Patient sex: F
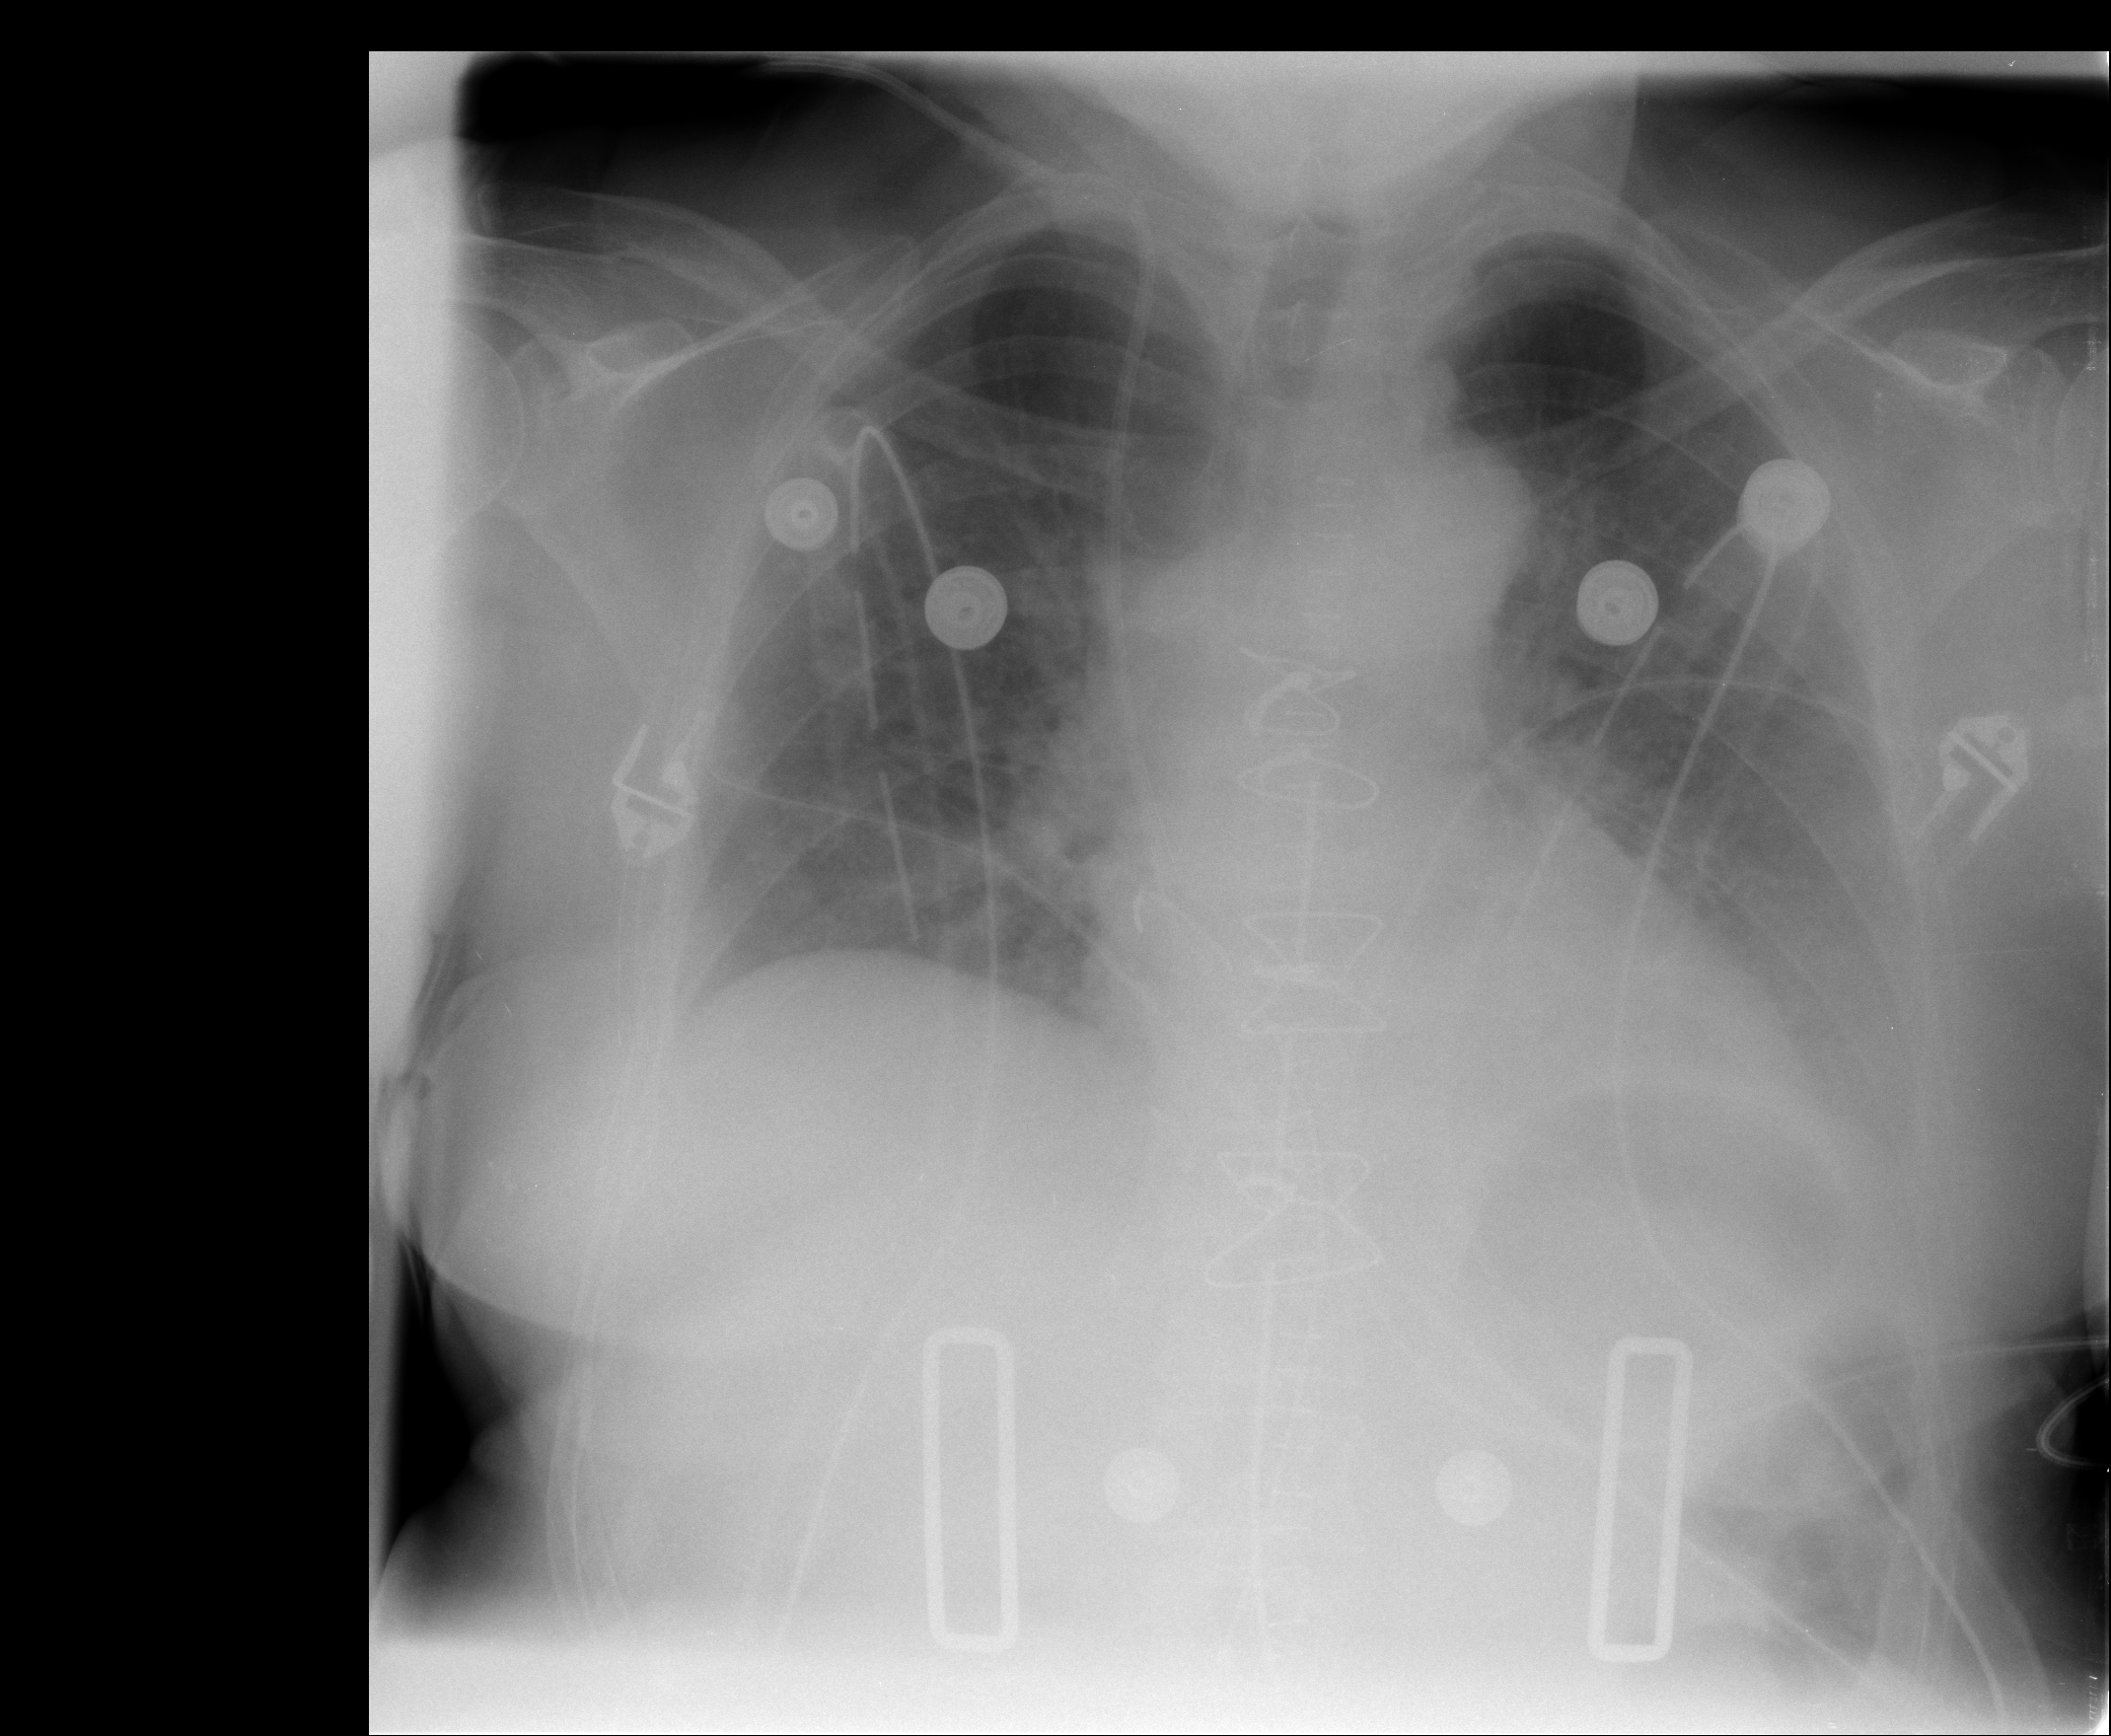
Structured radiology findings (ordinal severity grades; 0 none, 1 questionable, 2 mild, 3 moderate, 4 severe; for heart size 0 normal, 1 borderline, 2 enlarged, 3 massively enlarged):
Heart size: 0
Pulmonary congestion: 2
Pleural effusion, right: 0
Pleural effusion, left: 2
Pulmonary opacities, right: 0
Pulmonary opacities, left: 0
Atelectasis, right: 0
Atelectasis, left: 2